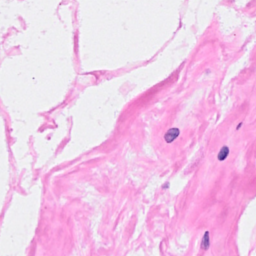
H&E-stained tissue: Breast